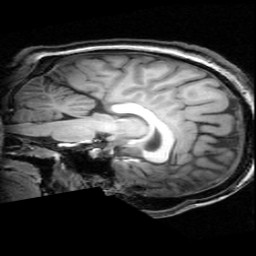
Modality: T1w
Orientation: sagittal
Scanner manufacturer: ge
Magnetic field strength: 3 T
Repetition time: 0.01222 s
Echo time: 0.005176 s